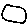
Label: moon